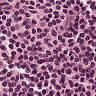
Metastatic tissue present: no